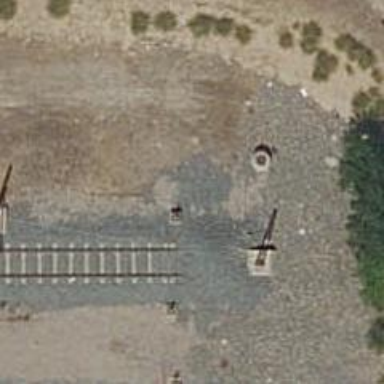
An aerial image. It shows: Railway buffer stop.